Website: crate-barrel
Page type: payment
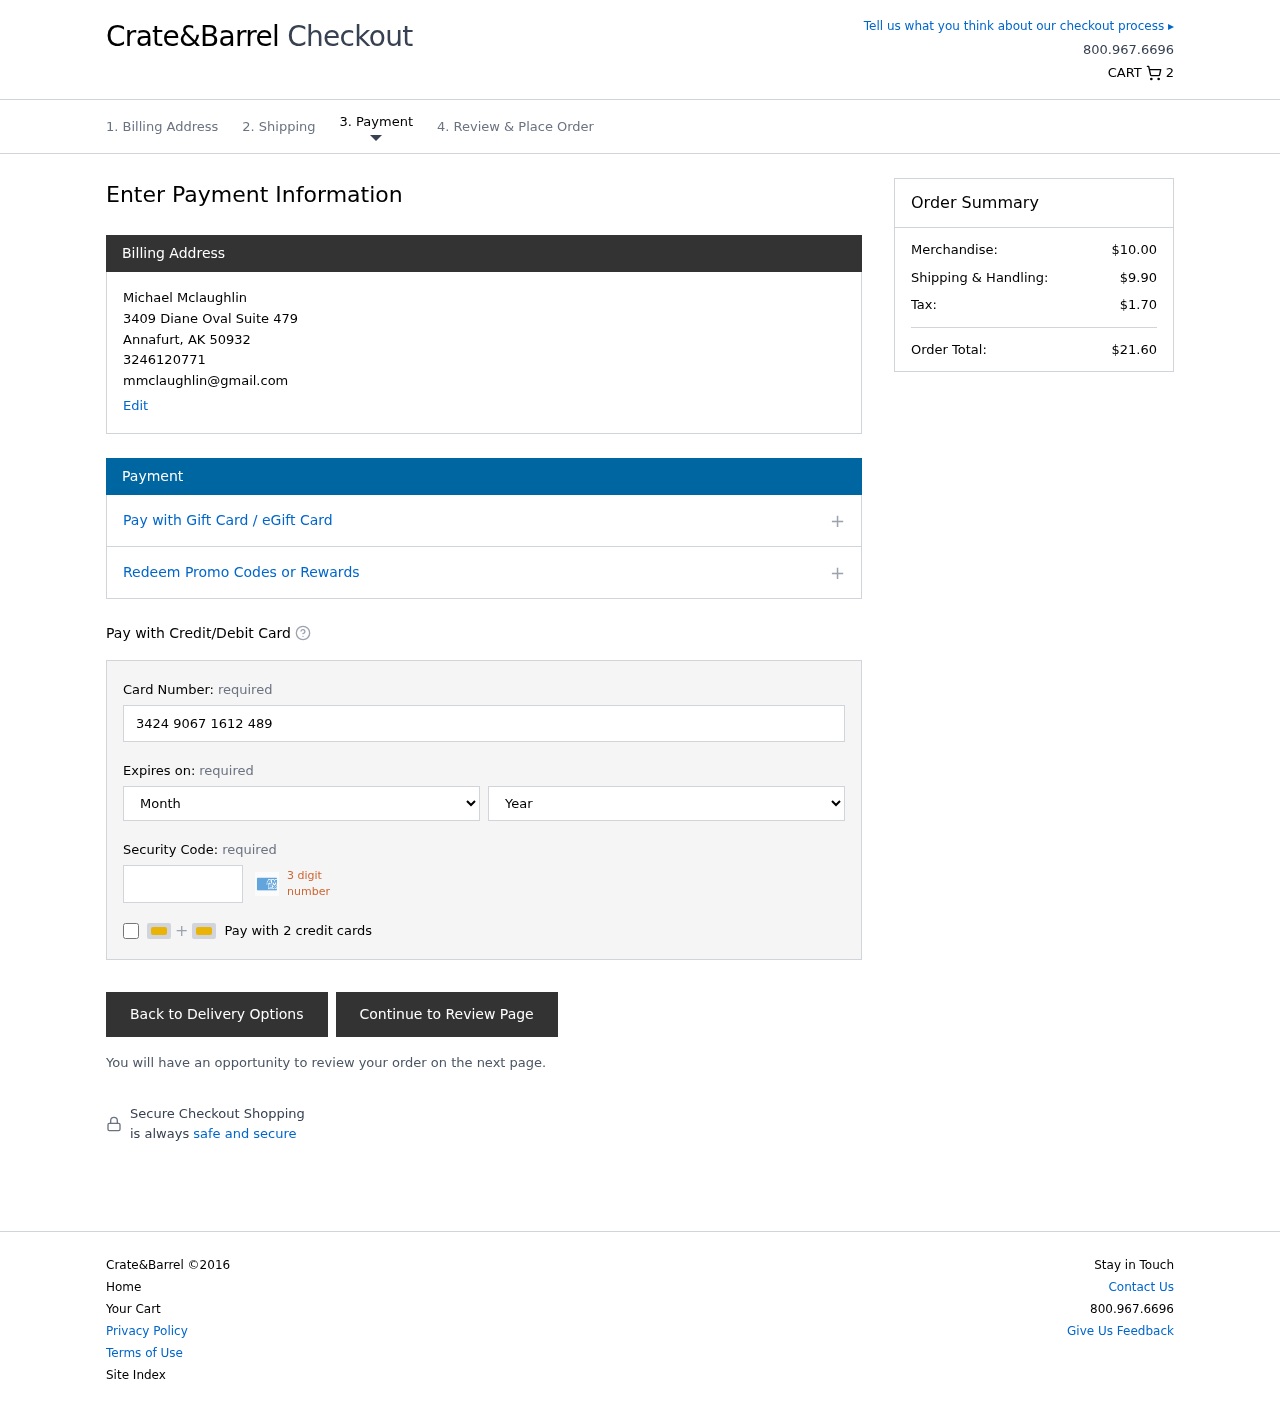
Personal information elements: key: PII_CARD_CVV
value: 3071
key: PII_CARD_EXPIRY_MONTH
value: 03
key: PII_CARD_EXPIRY_YEAR
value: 30
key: PII_CARD_NUMBER
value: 3424 9067 1612 489
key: PII_CITY
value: Annafurt
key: PII_EMAIL
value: mmclaughlin@gmail.com
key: PII_FULLNAME
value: Michael Mclaughlin
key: PII_PHONE
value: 3246120771
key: PII_POSTCODE
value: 50932
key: PII_STATE_ABBR
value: AK
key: PII_STREET
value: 3409 Diane Oval Suite 479
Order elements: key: ORDER_NUM_ITEMS
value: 2
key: ORDER_SUBTOTAL
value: $10.00
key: ORDER_SHIPPING_COST
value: $9.90
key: ORDER_TAX
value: $1.70
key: ORDER_TOTAL
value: $21.60